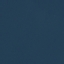
Label: SeaLake